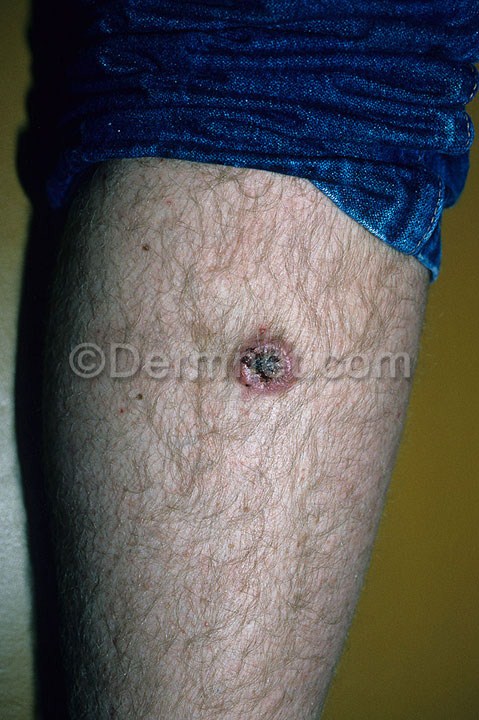
Disease: Actinic Keratosis Basal Cell Carcinoma and other Malignant Lesions